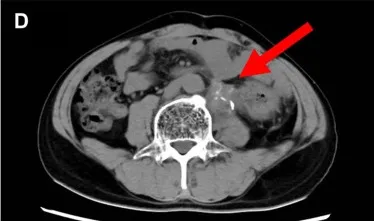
Imaging studies and the treatment time axis. Follow-up imaging of the abdominal mass. Three months.
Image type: radiology (ct)